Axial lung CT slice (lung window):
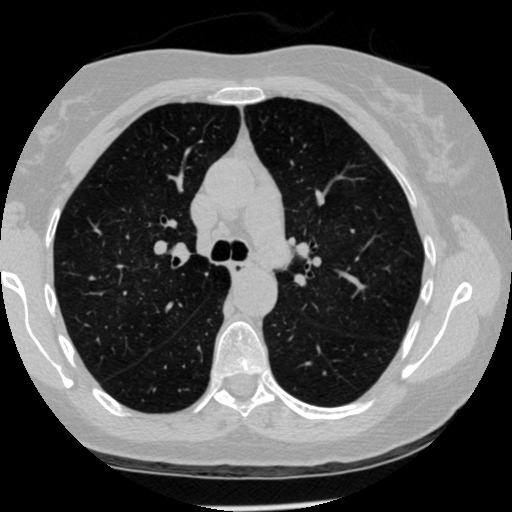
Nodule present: yes
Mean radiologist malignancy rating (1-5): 3